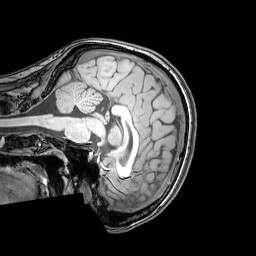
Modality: T1w
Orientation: sagittal
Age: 24
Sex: female
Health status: healthy
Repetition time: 0.081 s
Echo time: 0.037 s